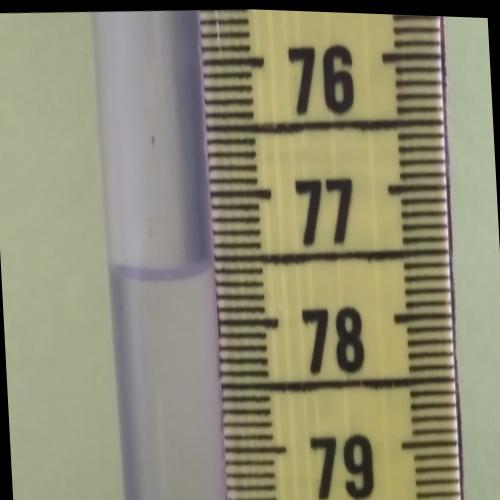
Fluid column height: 77.6 cm